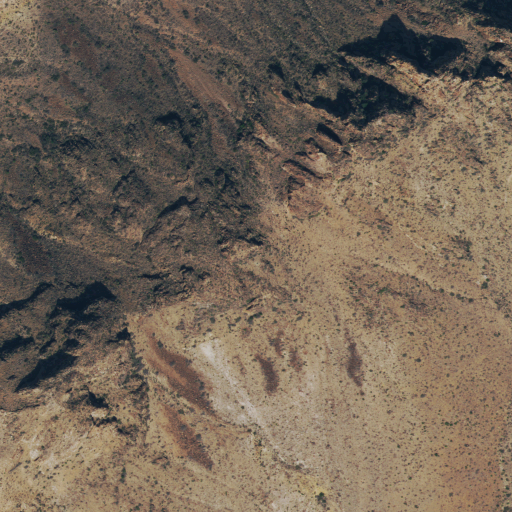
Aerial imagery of mountain in Texas named Whitehouse Mountain containing only shrub